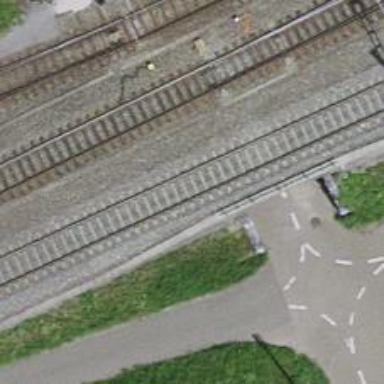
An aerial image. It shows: Railway bridge with electrified tracks and single contact line.